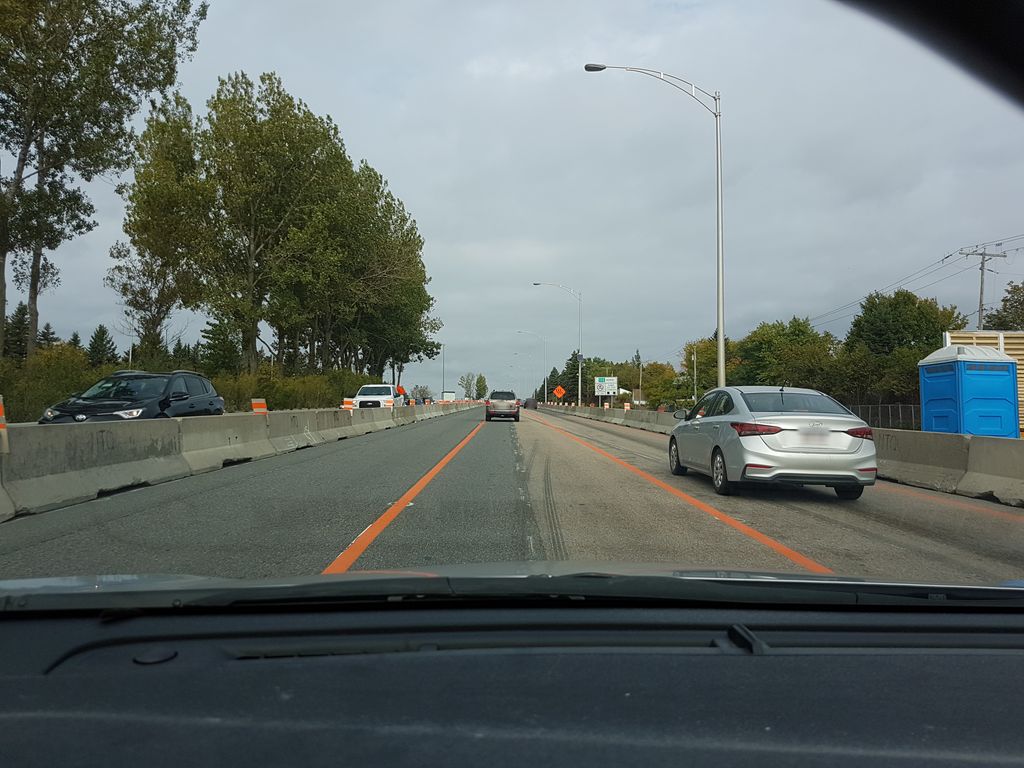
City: quebec_city